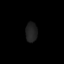
Tissue: lung
Cell type: Others
Senescence score: 0.2243
Nuclear area (px): 223
Mean DAPI intensity: 32.439